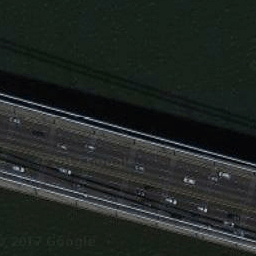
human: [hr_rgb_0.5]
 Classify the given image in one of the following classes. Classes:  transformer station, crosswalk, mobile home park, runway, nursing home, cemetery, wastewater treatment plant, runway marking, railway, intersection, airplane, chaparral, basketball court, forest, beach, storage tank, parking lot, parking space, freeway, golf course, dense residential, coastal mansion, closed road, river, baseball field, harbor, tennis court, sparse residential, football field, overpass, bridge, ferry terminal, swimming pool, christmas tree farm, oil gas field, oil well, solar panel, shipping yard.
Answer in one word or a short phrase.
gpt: bridge